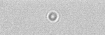
Label: camera_spot